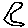
Label: moon